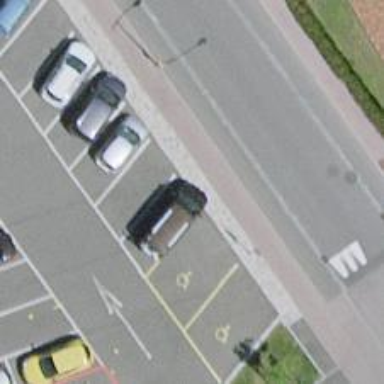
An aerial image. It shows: Charging station.